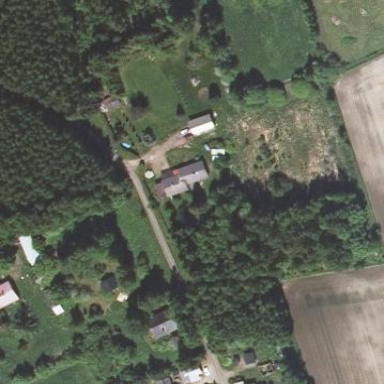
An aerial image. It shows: Farmyard area.